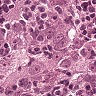
Metastatic tissue present: yes